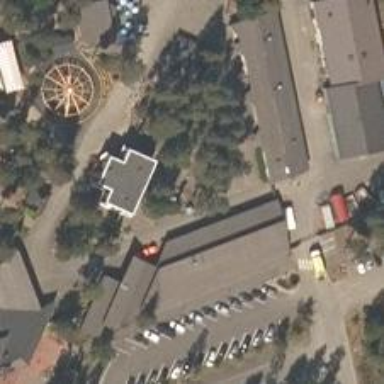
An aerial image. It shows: Drop tower attraction.